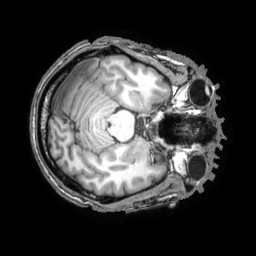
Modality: T1w
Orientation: axial
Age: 53
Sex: male
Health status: healthy
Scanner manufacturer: philips
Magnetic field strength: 3 T
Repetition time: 0.008221 s
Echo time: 0.003765 s